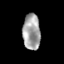
Tissue: skin
Cell type: Fibroblasts
Senescence score: 0.7348
Nuclear area (px): 622
Mean DAPI intensity: 161.318